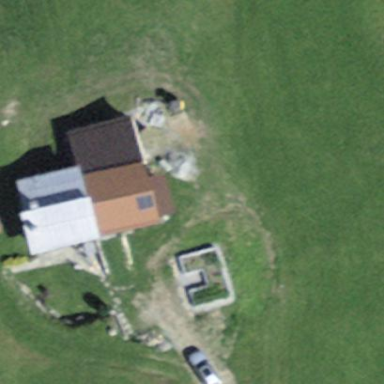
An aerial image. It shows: Hut with roof oriented across.